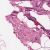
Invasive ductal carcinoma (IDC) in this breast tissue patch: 0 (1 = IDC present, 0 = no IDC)